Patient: sex M, age 43
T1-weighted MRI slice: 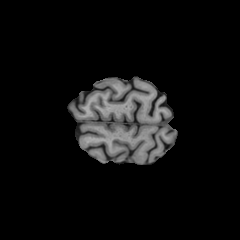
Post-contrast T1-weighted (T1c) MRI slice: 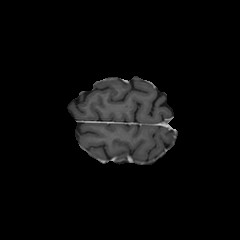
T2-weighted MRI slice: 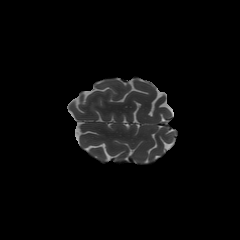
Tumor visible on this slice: no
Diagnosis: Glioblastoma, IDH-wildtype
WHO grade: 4